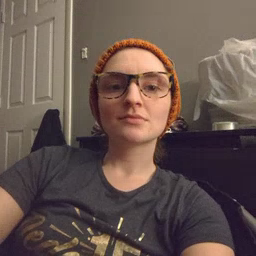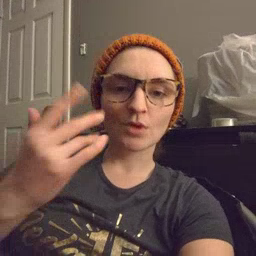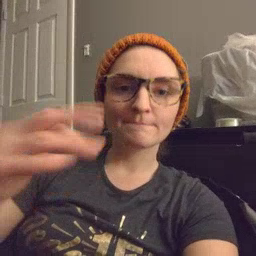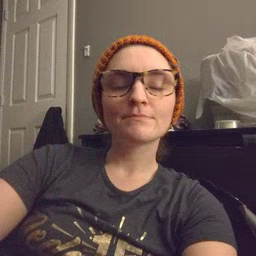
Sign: wait